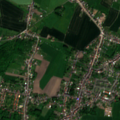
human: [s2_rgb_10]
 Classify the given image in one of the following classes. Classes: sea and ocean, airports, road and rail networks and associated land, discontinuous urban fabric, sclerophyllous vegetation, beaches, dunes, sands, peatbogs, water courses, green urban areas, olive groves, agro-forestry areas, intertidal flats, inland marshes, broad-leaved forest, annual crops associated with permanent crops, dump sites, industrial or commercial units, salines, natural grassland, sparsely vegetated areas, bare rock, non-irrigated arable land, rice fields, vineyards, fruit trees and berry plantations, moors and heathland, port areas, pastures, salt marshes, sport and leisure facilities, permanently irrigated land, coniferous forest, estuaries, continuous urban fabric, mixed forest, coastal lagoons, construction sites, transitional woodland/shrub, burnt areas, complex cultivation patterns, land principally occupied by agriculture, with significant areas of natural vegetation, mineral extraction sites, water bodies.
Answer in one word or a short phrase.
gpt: discontinuous urban fabric, complex cultivation patterns, broad-leaved forest